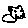
Label: cat